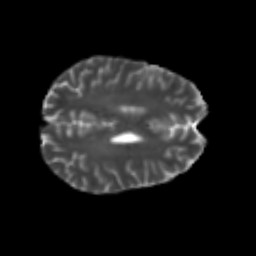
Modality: T2w
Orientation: axial
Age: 22
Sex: female
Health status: healthy
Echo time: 0.074 s